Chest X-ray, PA view. Patient: 57 years old, sex F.
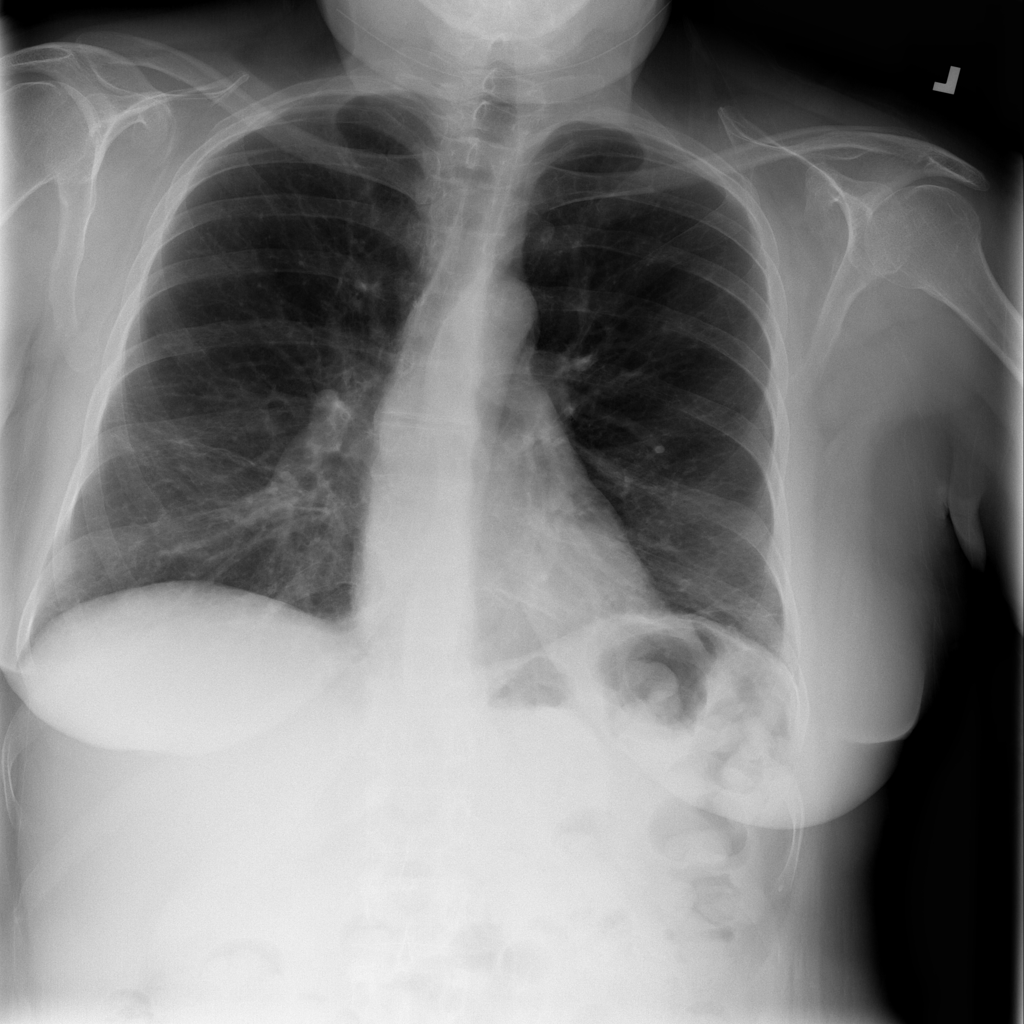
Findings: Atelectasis